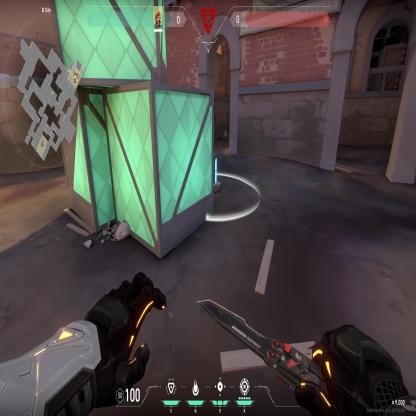
Label: planted spike